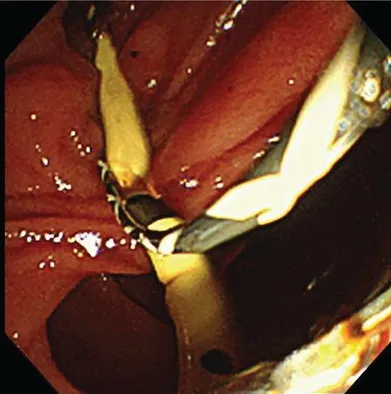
Following endoscopic papillary large balloon dilatation, grasping forceps were inserted into the bile duct, and the stent was successfully grasped and retrieved through the papilla.
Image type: endoscopy (gi_endoscopy)